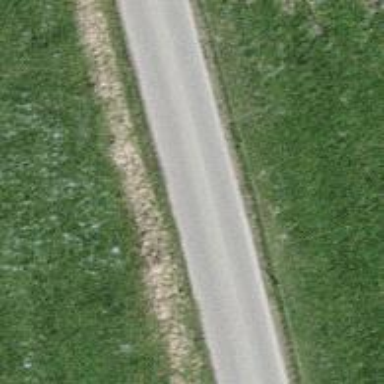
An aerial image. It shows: Paved track road with grade1 track type.